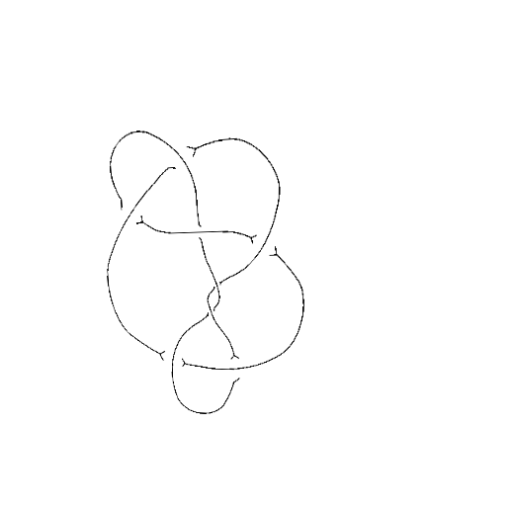
Crossing number: 8